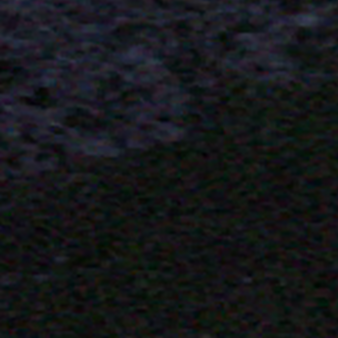
Label: other